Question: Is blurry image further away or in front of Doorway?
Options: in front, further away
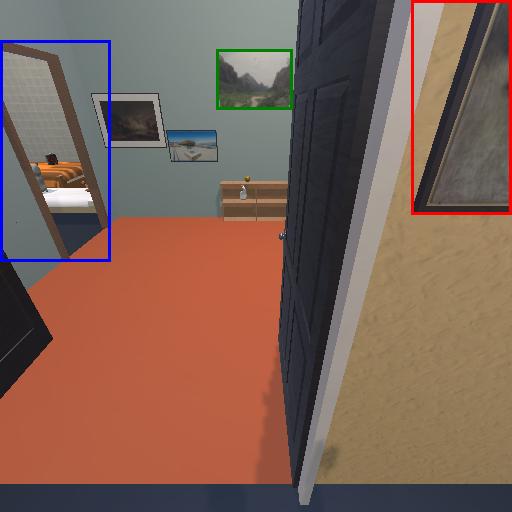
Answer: in front